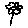
Label: flower